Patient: sex F, age 68
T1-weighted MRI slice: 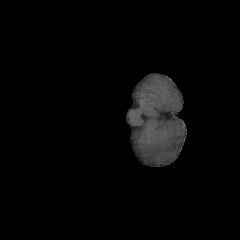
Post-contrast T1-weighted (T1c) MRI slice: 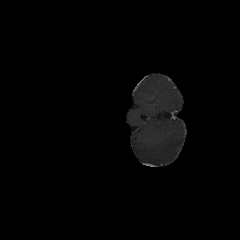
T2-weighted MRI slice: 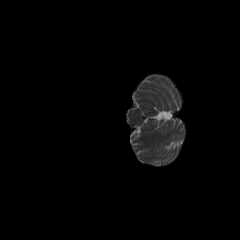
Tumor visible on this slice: no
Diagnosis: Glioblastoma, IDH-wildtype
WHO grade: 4